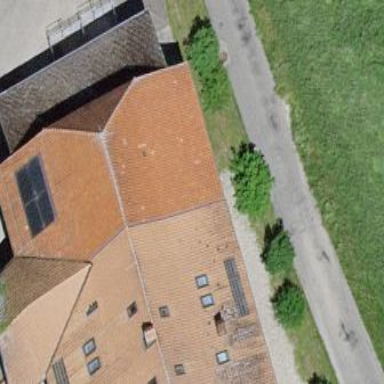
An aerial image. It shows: Farm building.